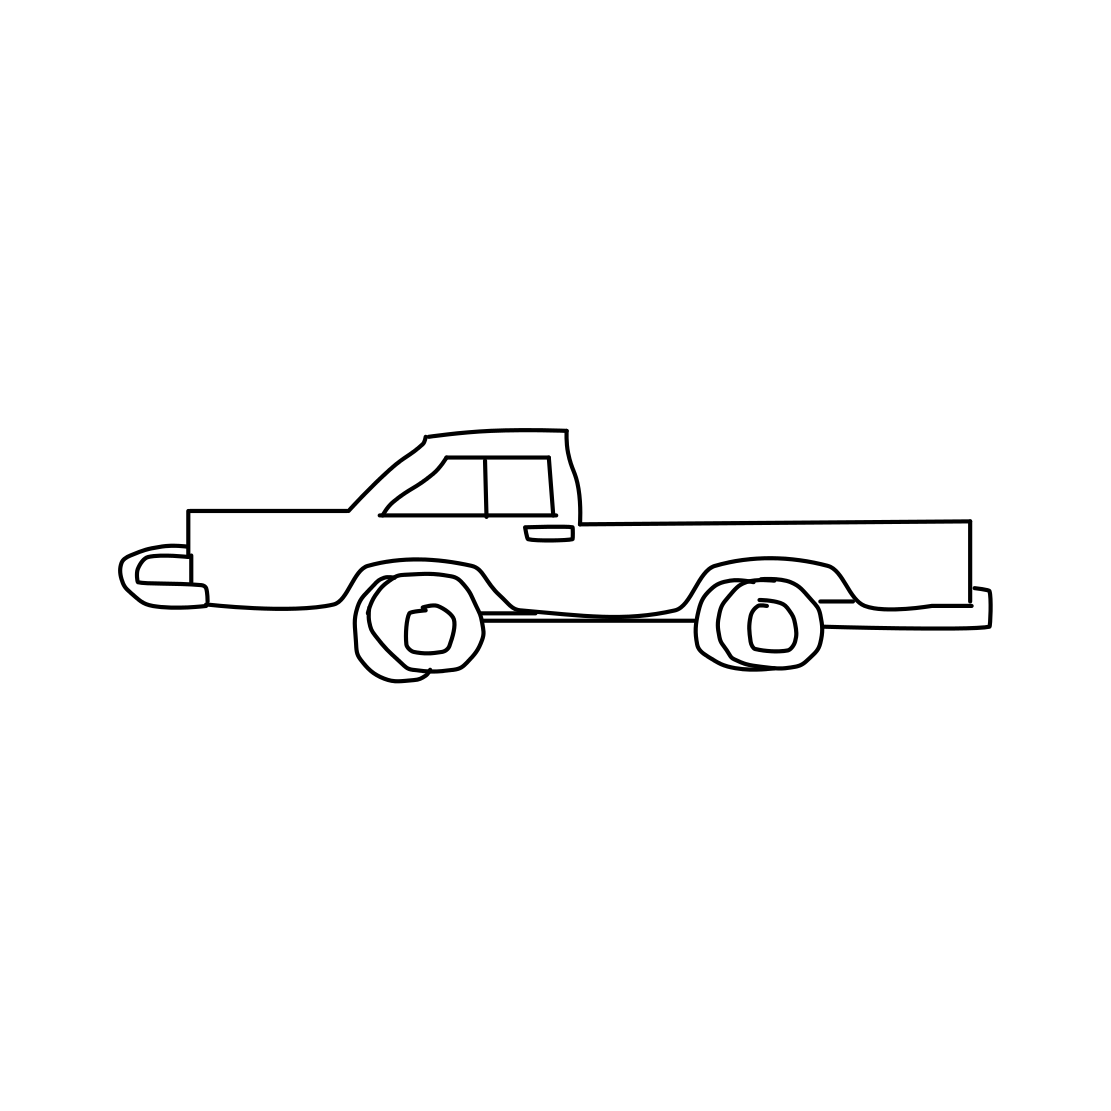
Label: pickup truck